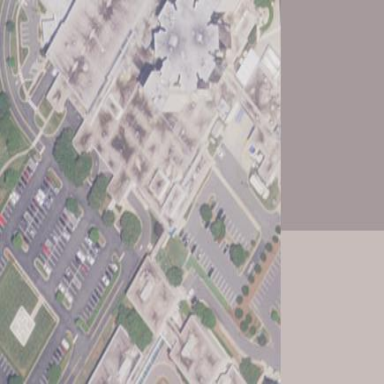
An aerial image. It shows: Hospital building.